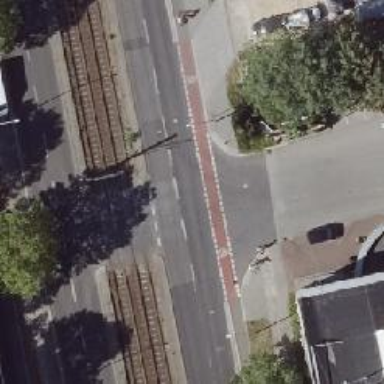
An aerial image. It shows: Tram level crossing on railway.